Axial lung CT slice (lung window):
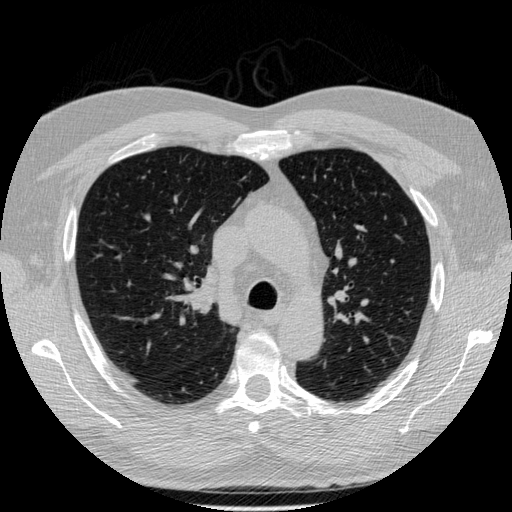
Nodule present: no